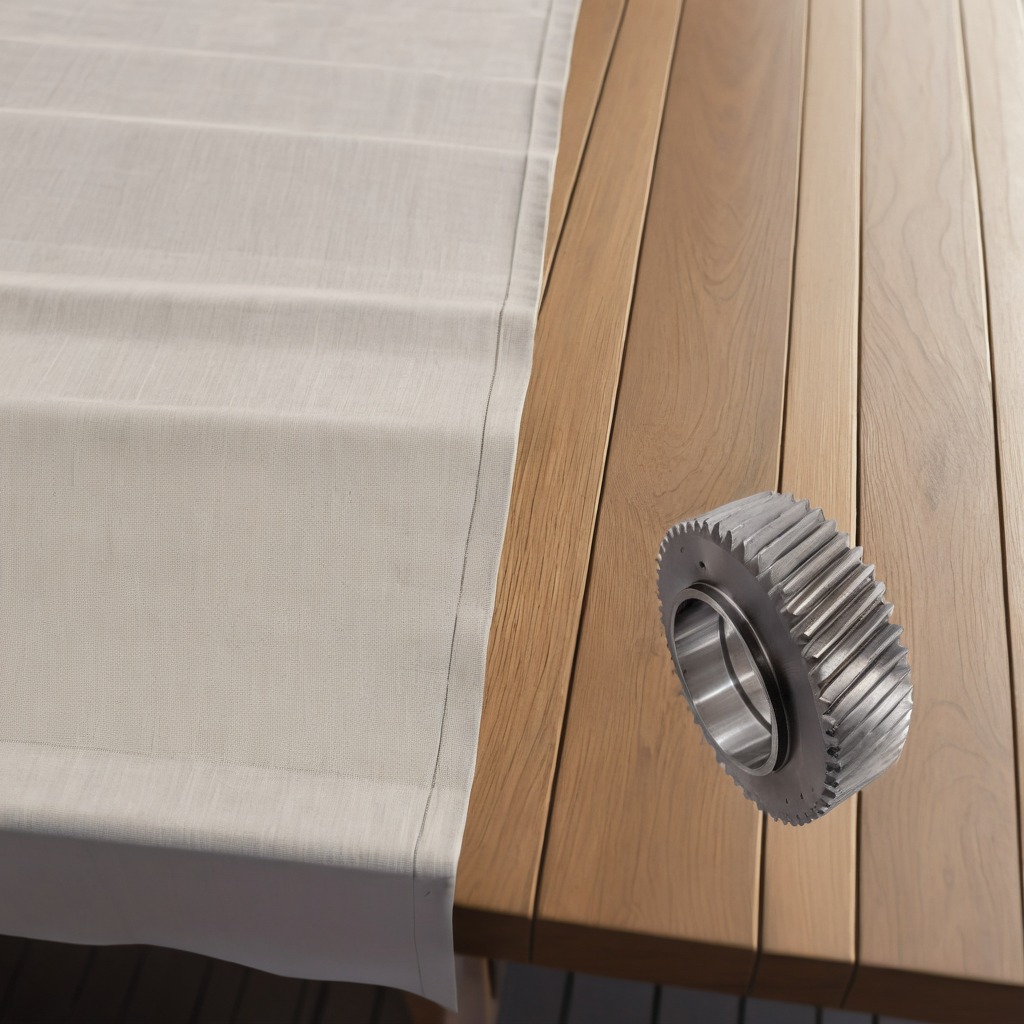
A steel gear with teeth is lying on a wooden table.